Interaction volume radius: 10 \u00c5
Interaction volume height: 30 \u00c5
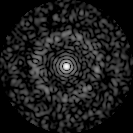
Disorder parameter: 0.837